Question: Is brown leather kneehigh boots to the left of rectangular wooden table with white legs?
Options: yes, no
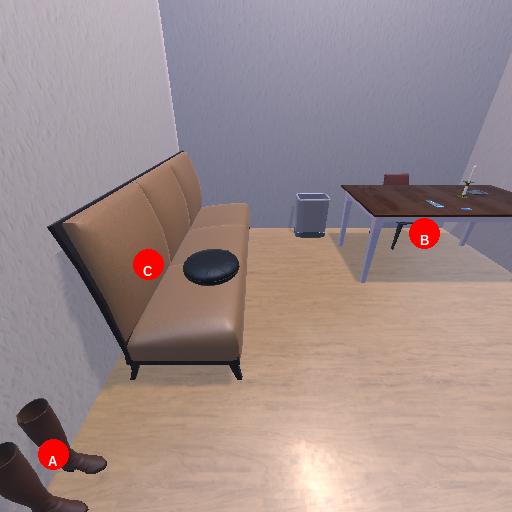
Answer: yes